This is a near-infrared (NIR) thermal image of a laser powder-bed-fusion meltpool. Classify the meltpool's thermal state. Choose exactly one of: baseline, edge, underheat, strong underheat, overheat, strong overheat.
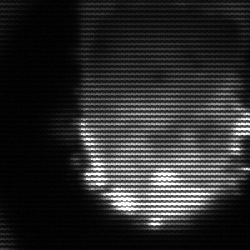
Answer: baseline